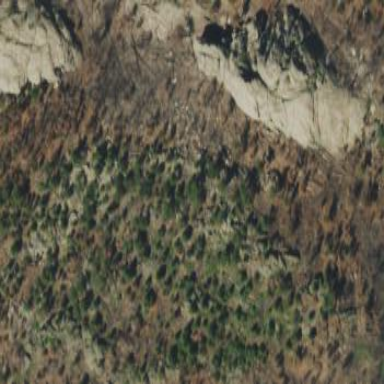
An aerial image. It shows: Landscape of bare rock.